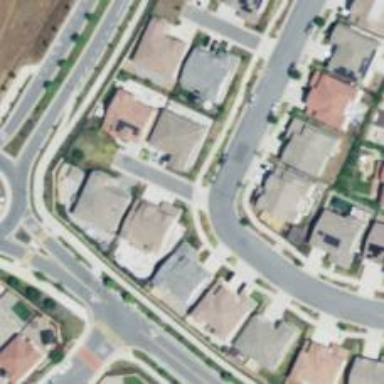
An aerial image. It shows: Shared driveway marked as service road.